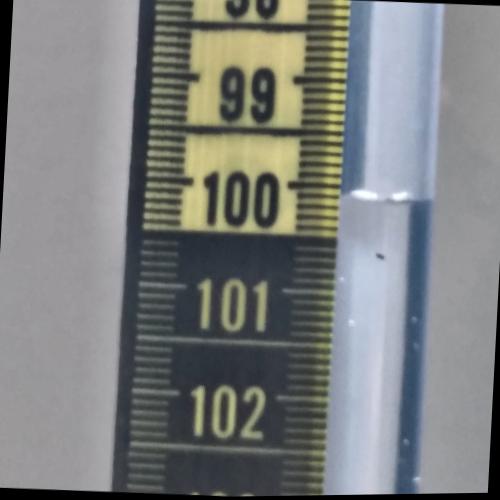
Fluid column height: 100.1 cm